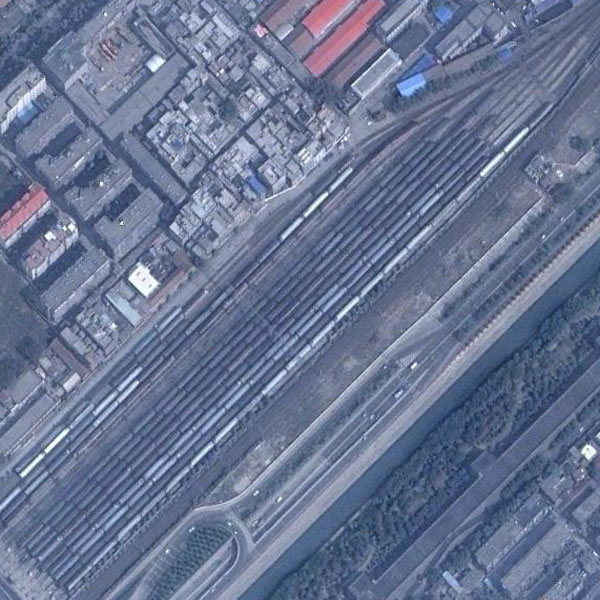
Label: railwayStation